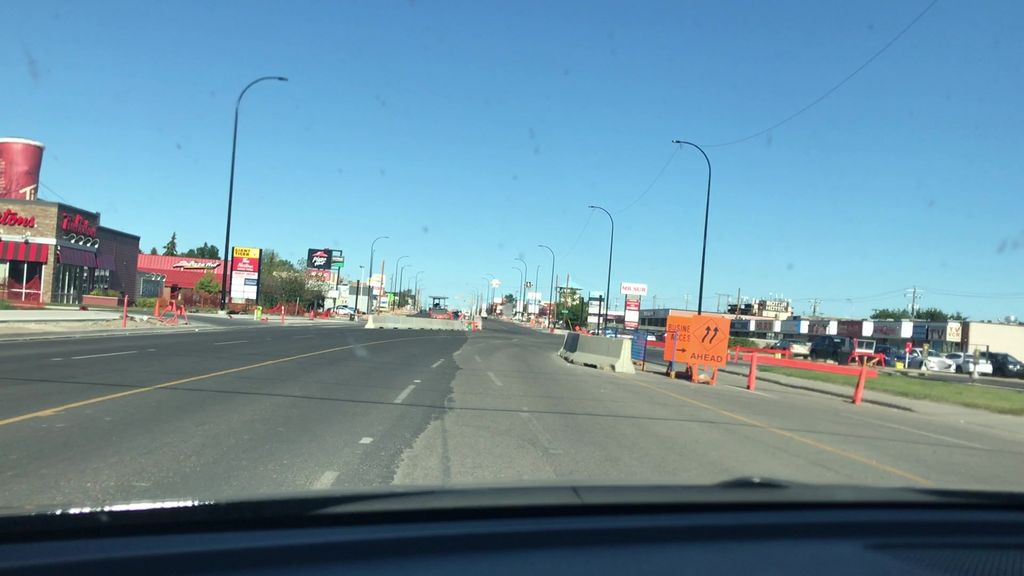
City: calgary